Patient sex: F
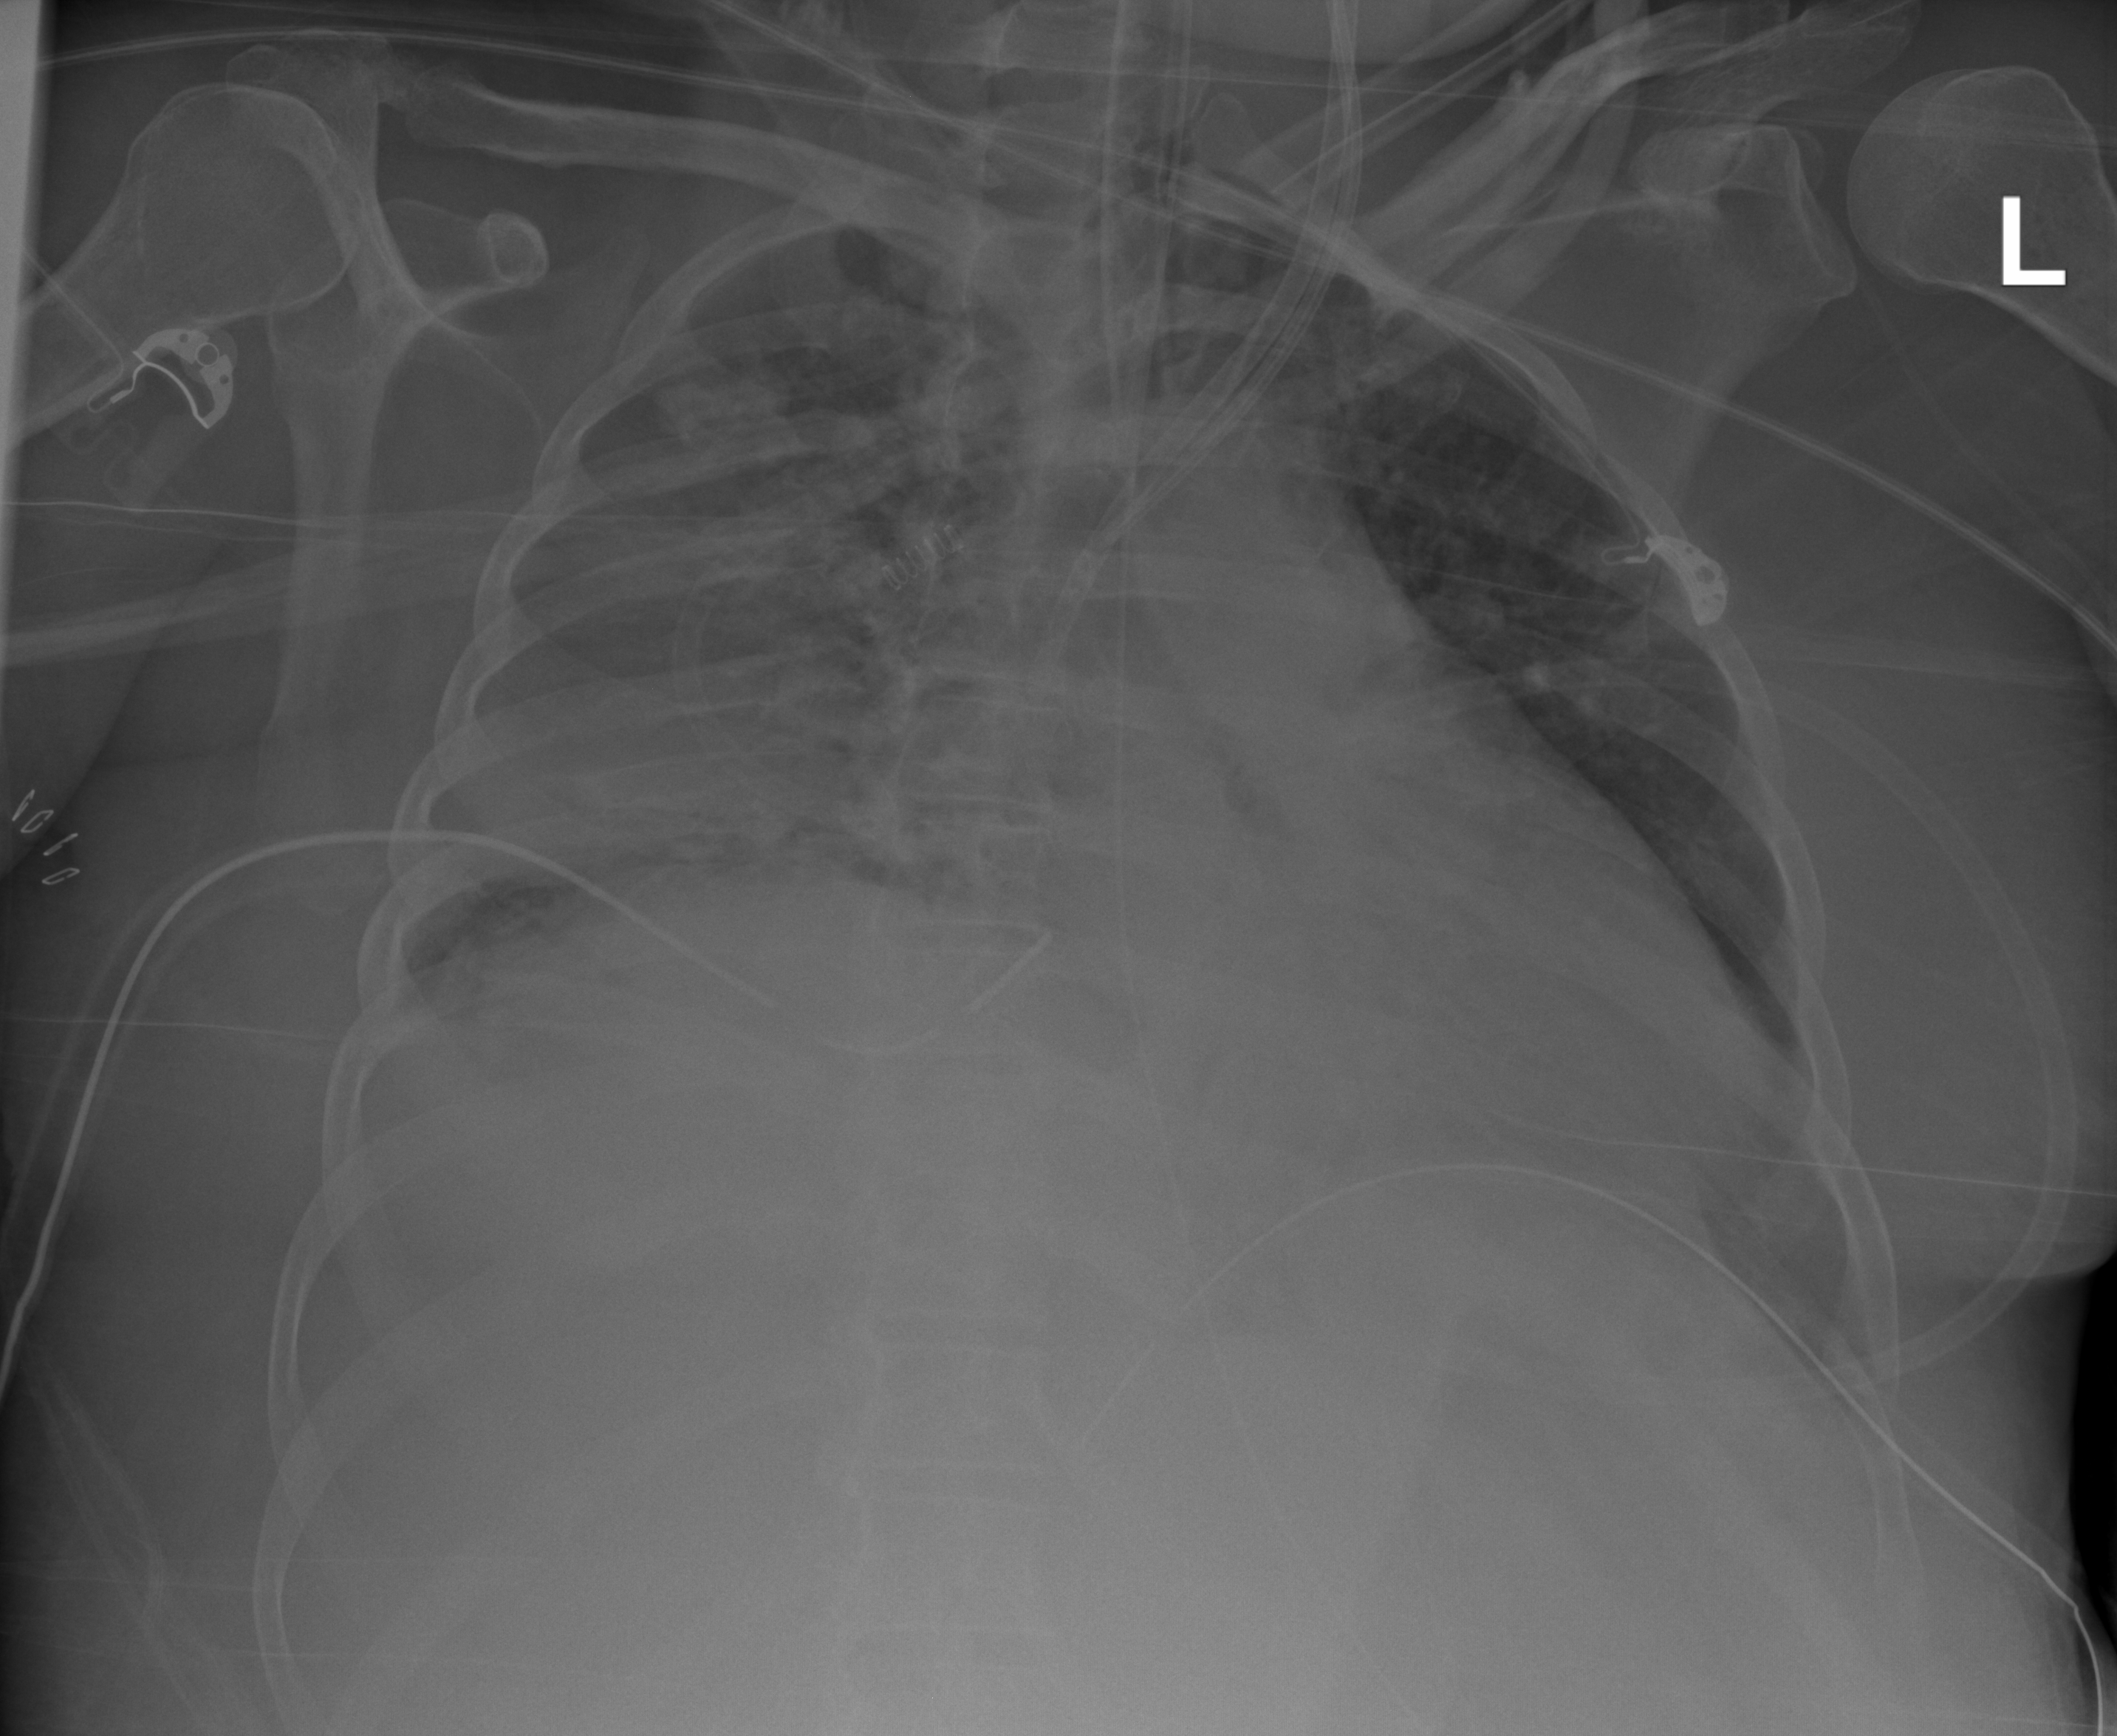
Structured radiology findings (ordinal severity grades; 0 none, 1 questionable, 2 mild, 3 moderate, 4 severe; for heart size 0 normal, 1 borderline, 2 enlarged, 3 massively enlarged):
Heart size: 2
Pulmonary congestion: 2
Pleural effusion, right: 2
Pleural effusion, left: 0
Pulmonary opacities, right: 3
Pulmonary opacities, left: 0
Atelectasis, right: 3
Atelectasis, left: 0